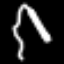
Label: pencil